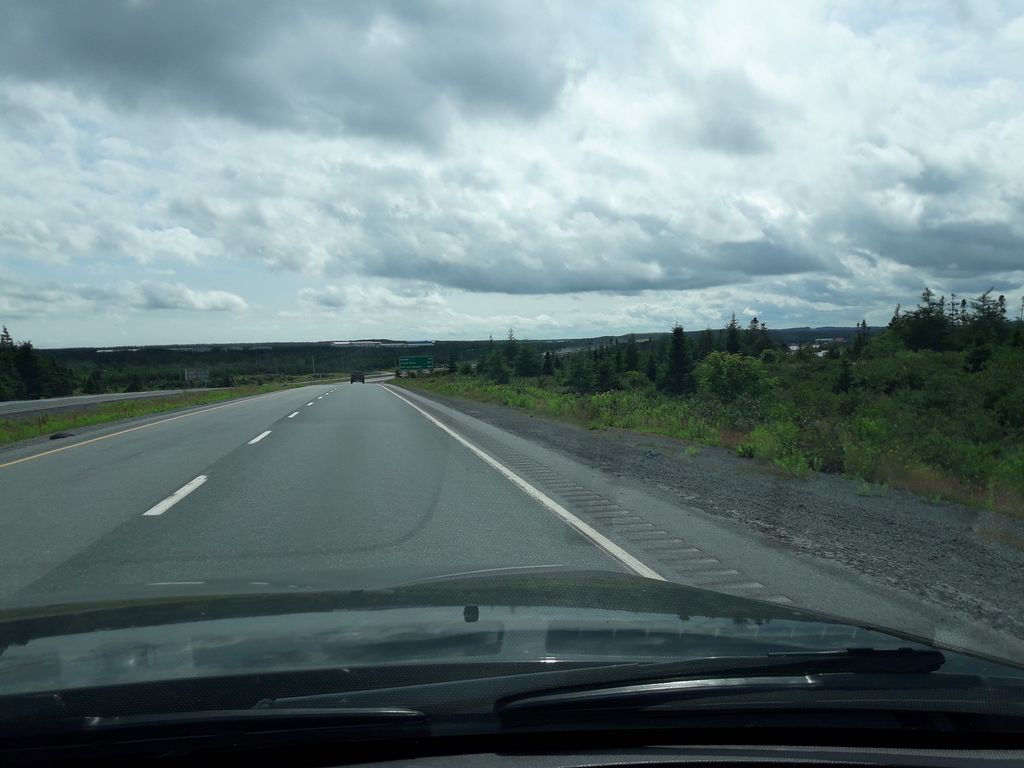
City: st_johns